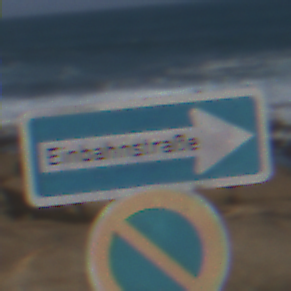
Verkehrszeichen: EinbahnstrasseRechtsweisend
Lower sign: EingeschraenktesHalteverbot
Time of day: Midday
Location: Outdoor (Nature)
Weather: PartlyCloudy
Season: NotSpecified
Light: Natural